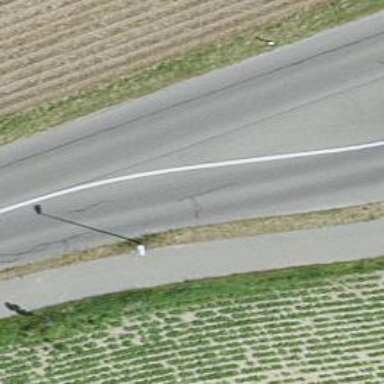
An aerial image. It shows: Primary road with asphalt surface. There is separate sidewalk.